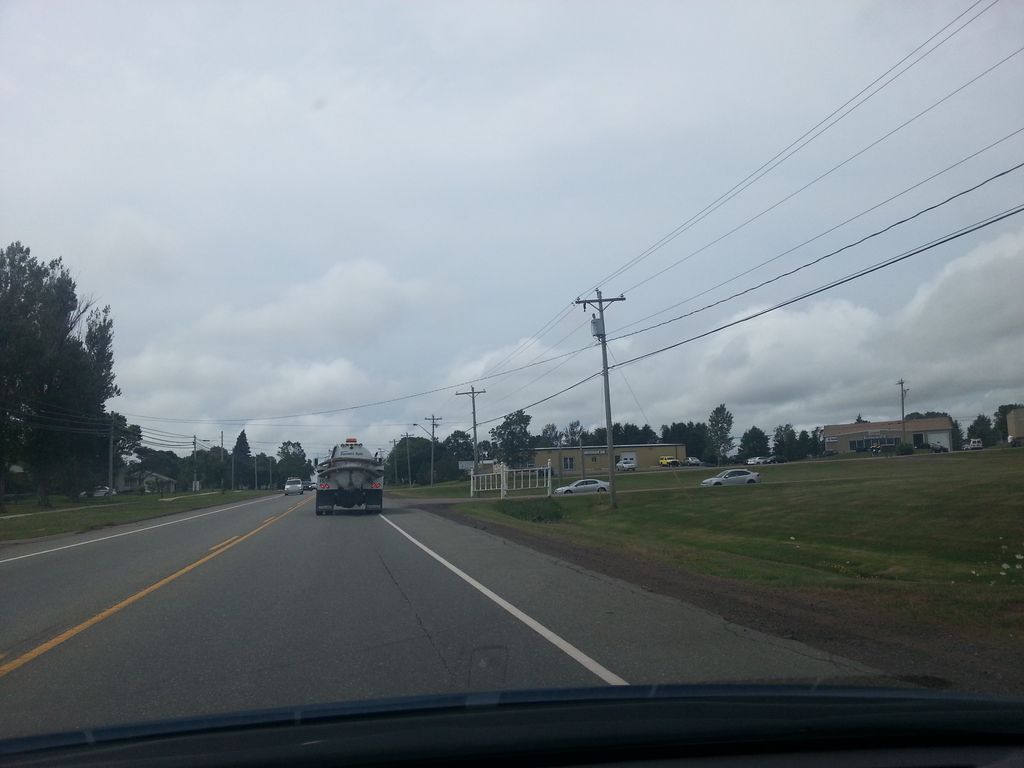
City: charlottetown